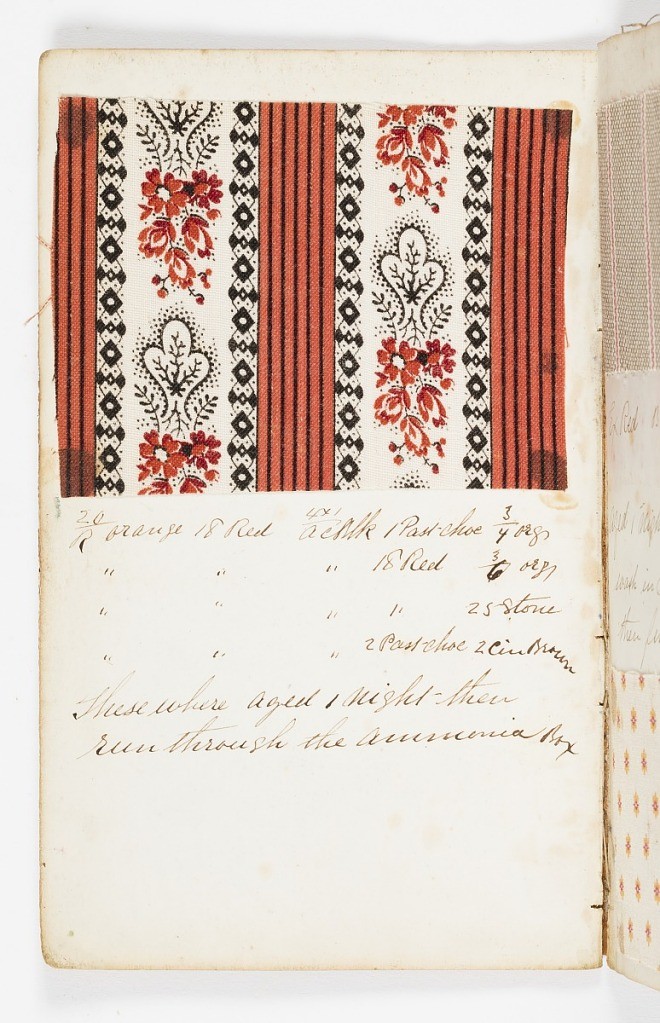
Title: Prints 1871 and 1872
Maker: Old Pacific Print Works, Lawrence, MA, USA
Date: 1871–75
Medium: leather, paper, printed cotton textile samples
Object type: Printer's sample book
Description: Entries range from 1871 through 1875. Small-patterned printed cottons. Natural and synthetic dyes.